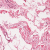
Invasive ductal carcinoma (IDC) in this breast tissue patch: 0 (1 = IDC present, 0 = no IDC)